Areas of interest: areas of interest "Huida Plaza"
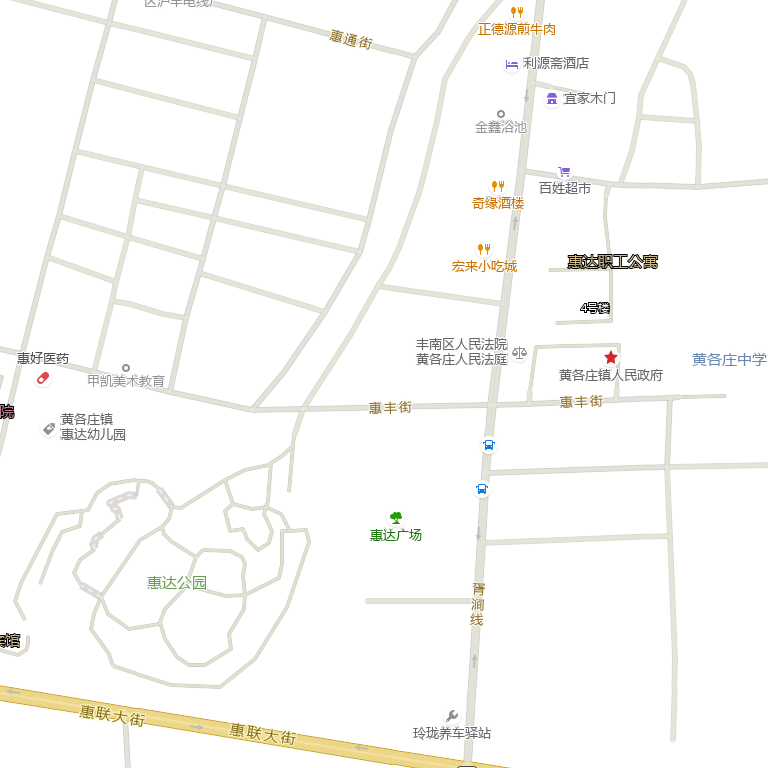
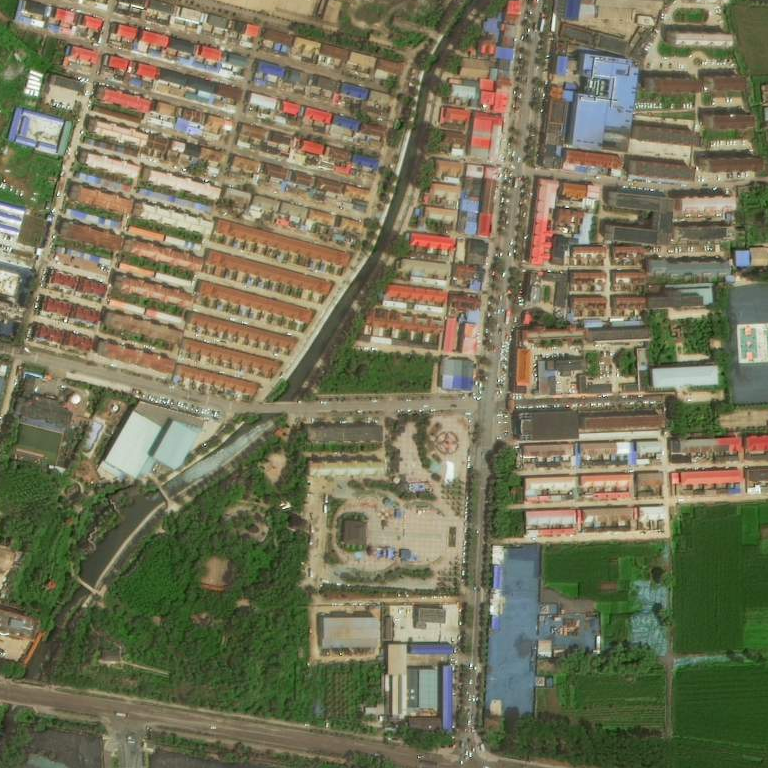